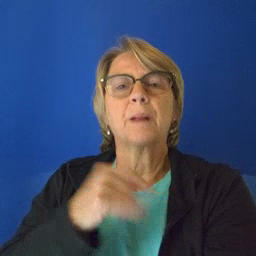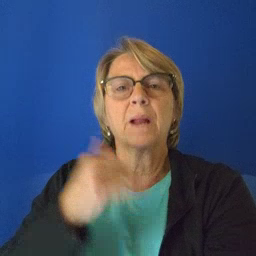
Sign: lips